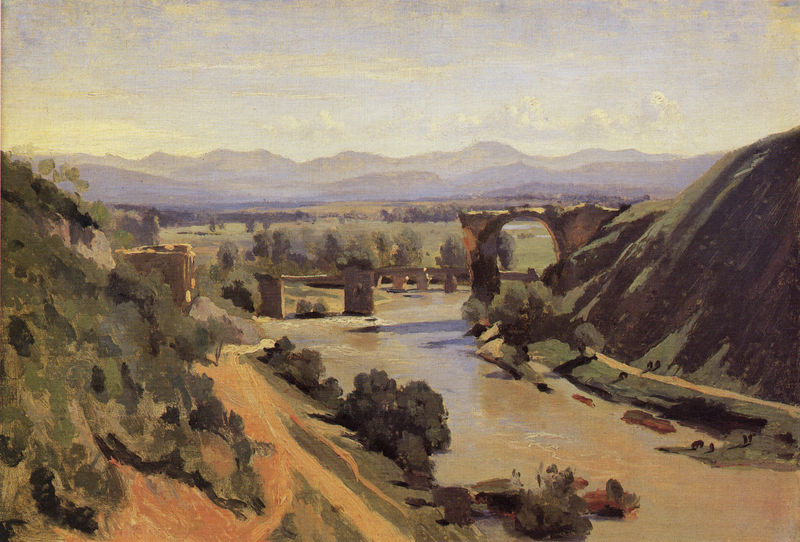
Titel: Die augusteische Brücke bei Narni, September 1826
Künstler: Jean Baptiste Camille Corot
Standort: Paris
Institution: Musée du Louvre
Schlagwörter: berg, blau, gemälde, gestein, himmel, schatten, wasser, wolken, aquarell, bäume, cezanne, fluss, grün, impressionismus, landschaft, menschen, ocker, sand, see, ufer, braun, frankreich, grau, hell, licht, schwarz, ausblick, tiere, weg, malerei, alt, architektur, erde, flusslauf, horizont, hügel, morgen, natur, spiegelung, weite, brücke, busch, büsche, gewässer, pfad, sonne, wege, insel, realismus, drei, tal, wald, boote, kahn, aussicht, sommer, wellen, bogen, italien, perspektive, abhang, lehm, berge, berghang, gebirge, hang, dorf, bergkette, barun, herde, geröll, schlucht, steil, oliv, südfrankreich, rundbogen, anleger, böschung, strom, zerstörung, striche, straßen, arkade, ruine, vergänglichkeit, courbet, antike, burg, wasserlauf, abbruch, rhone, ruinen, schlamm, römer, wärme, sicht, laubbäume, landscahft, flusstal, zerstört, aquädukt, hänge, wanderung, weitsicht, römisch, brücken, corot, angler, aquadukt, bergen, braun grün, hoch standort, inseln, pont, schlammig, silhuette, vergangenes, vergangenheit, wasserleitung, äquadukt, brückenbogen, dreckig, rhein, steilufer, verbläuung, wweiß, aquäduct, brückenruine, riegl, zentralmassiv, mischfarbe, osommer